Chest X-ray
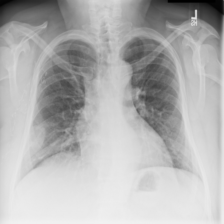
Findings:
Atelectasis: negative
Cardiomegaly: negative
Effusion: negative
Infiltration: negative
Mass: negative
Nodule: negative
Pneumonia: negative
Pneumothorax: negative
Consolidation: negative
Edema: negative
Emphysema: negative
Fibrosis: negative
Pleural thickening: negative
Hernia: negative